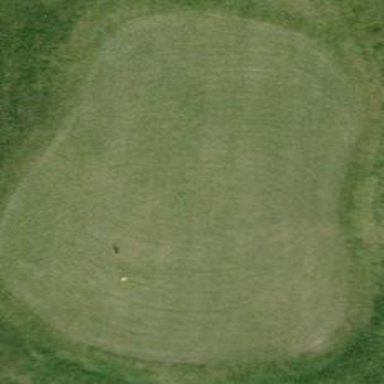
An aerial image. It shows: Green golf area with grass land use.